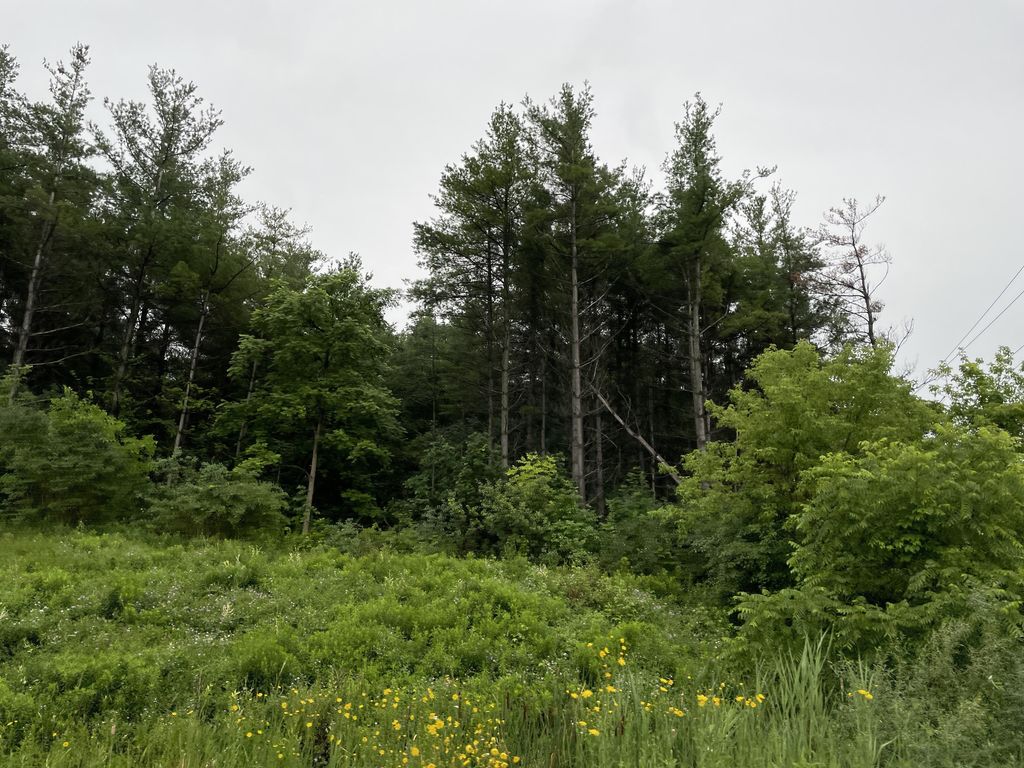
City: kitchener-waterloo